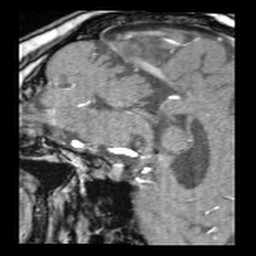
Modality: angio
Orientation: sagittal
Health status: ill
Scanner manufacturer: siemens
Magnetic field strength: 3 T
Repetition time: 0.02 s
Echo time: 0.0035 s